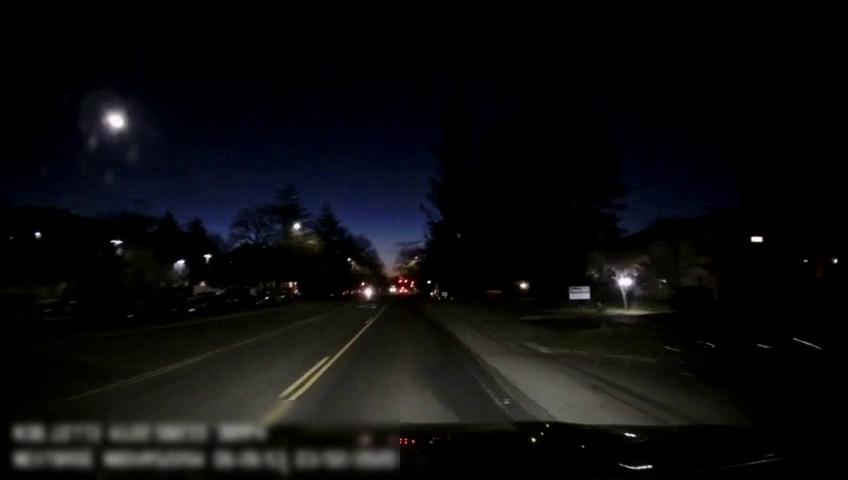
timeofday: Night
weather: Cloudy
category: Drivable Space
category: Vehicles | SUV
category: Vehicles | Car
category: Vehicles | Car
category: Vehicles | SUV
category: Vehicles | Car
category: Vehicles | Car
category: Lanes | Current Lane
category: Lanes | Opposite Lane